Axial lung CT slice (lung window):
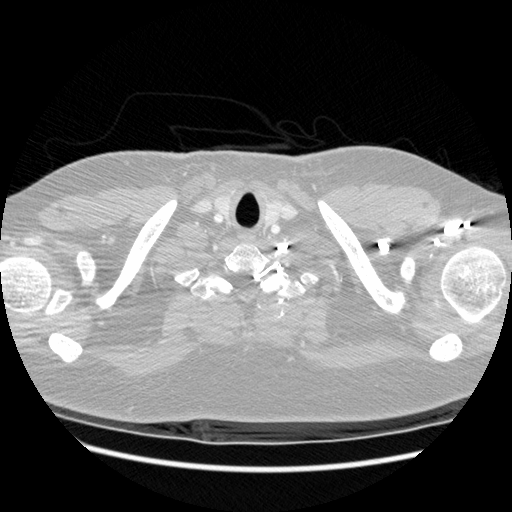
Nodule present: no